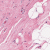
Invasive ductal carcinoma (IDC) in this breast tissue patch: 0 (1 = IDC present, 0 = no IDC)